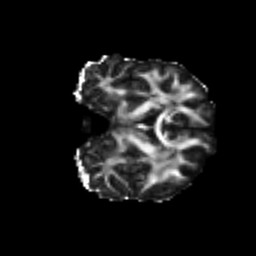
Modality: FA
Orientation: coronal
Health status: ill
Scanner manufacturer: siemens
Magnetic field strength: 3 T
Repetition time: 6.8 s
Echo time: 0.097 s